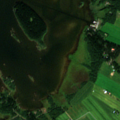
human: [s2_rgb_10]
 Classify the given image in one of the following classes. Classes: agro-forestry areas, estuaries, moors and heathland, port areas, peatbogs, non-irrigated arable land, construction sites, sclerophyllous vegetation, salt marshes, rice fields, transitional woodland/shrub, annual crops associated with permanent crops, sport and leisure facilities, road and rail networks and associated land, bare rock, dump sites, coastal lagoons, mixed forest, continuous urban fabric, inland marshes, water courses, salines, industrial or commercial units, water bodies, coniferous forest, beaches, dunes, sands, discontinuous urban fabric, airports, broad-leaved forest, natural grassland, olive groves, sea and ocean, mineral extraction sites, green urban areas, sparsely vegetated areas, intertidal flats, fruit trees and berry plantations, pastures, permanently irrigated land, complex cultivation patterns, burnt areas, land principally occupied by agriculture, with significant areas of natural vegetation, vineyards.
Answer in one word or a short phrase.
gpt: non-irrigated arable land, land principally occupied by agriculture, with significant areas of natural vegetation, coniferous forest, sea and ocean